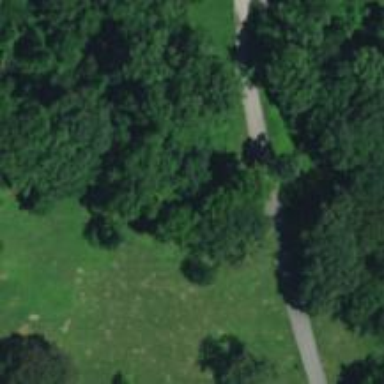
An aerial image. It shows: Disc golf tee area.